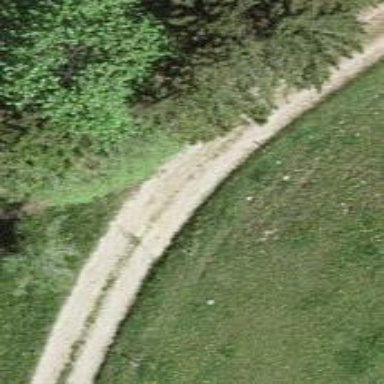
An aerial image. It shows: Well-maintained track road with grade 1 tracktype.